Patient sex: M
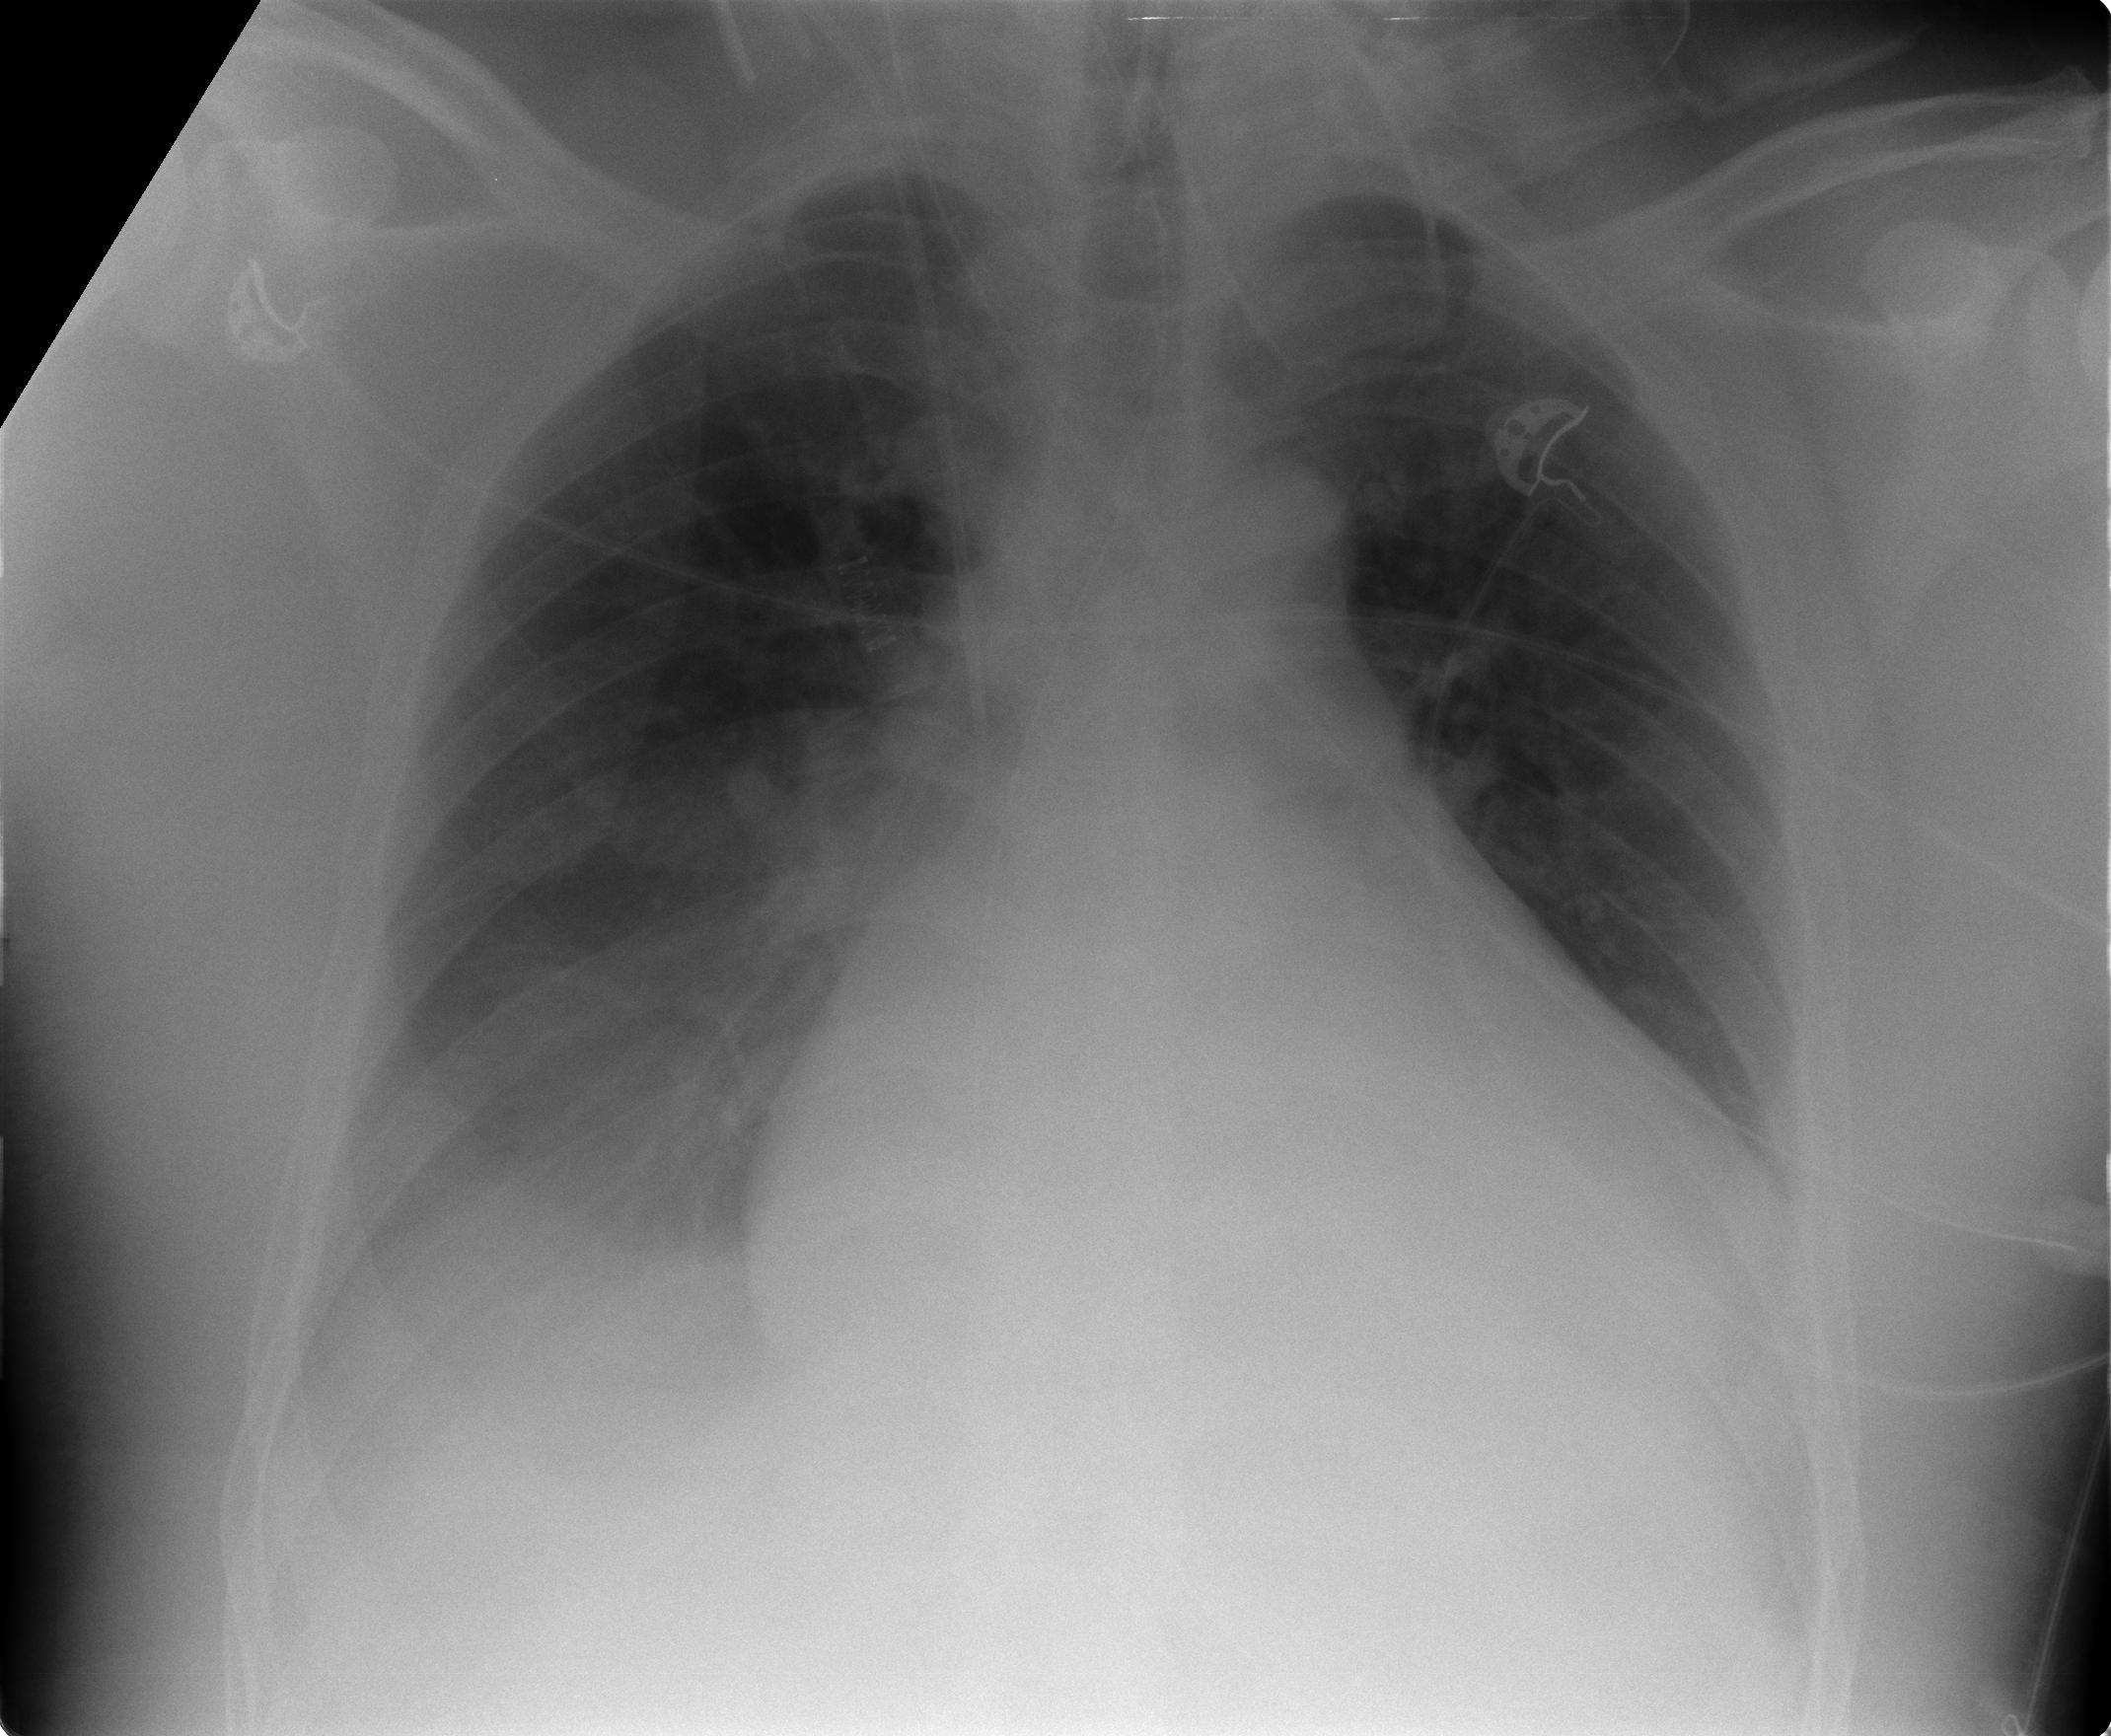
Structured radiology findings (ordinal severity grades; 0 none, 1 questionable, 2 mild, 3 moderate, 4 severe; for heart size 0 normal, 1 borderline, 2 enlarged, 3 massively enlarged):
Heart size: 3
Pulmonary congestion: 2
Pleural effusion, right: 2
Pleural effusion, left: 0
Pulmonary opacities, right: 0
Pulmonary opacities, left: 0
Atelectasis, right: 2
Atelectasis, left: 2